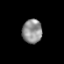
Tissue: prostate
Cell type: Epithelial cells
Senescence score: 0.3381
Nuclear area (px): 469
Mean DAPI intensity: 143.147